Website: macys
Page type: account-selection
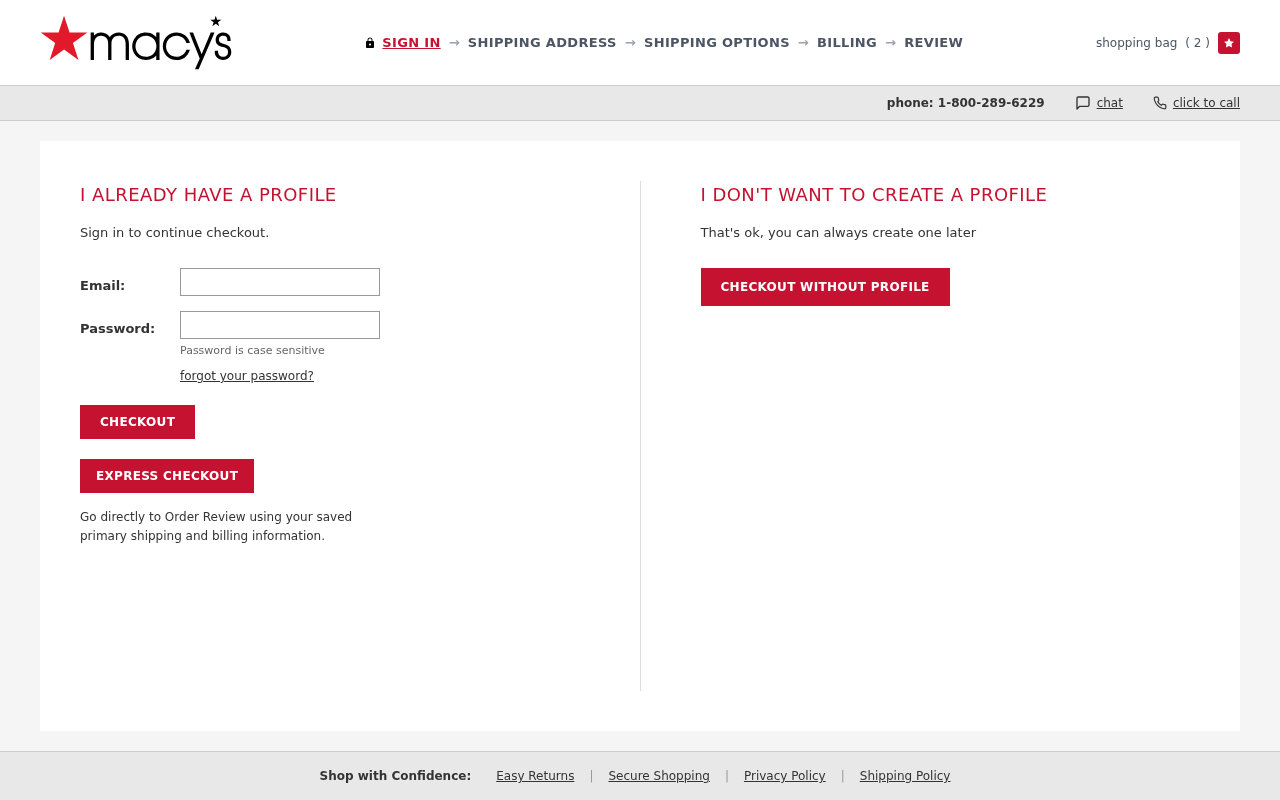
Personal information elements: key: PII_EMAIL
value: amandagarrett@gmail.com
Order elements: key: ORDER_NUM_ITEMS
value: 2